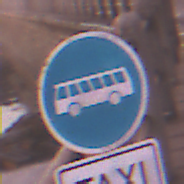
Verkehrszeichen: Busssonderstreifen
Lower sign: BesondereFahrzeugeUndTransportgueter1
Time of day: SunriseSunset
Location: Outdoor (Urban)
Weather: PartlyCloudy
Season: NotSpecified
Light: Natural